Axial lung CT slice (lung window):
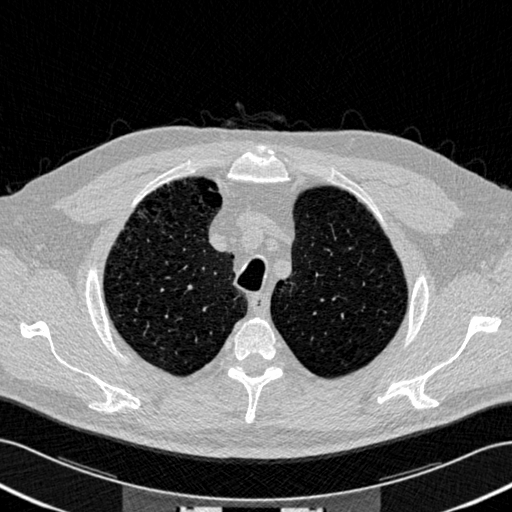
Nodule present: no